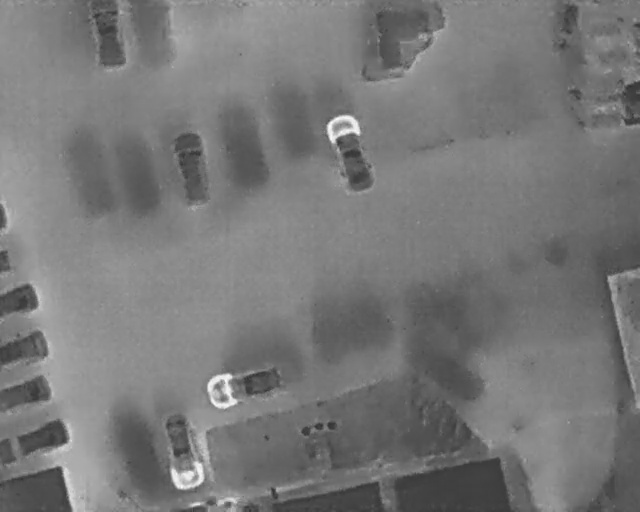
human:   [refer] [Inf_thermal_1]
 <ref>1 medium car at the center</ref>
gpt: <box>[[24, 29, 36, 36, 168]]</box>

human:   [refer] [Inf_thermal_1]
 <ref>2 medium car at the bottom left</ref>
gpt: <box>[[22, 84, 34, 91, 166], [0, 71, 7, 81, 2]]</box>

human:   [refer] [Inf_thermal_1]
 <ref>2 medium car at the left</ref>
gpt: <box>[[0, 63, 7, 73, 2], [0, 54, 6, 62, 2]]</box>